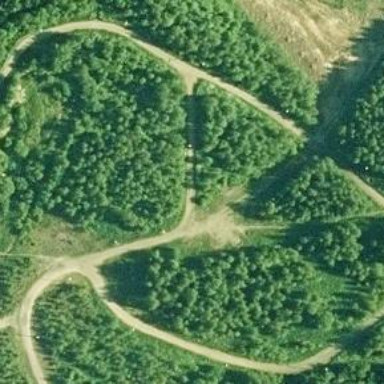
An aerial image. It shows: Advanced nordic footway track groomed for classic and skating styles.